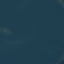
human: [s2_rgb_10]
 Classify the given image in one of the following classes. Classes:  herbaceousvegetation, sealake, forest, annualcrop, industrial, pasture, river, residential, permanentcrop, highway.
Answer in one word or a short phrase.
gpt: SeaLake